Question: Long story short, eclipse updated ADT & SDK to v20 , which I didn't like and wanted to get back to 18.
So I uninstalled ADT and SKD and donwloaded v18 from
<URL>
and <URL>
Installed both of them, yet now Eclipse can't seem to find some sdk platform and throws the "Unable to resolve target 'android-8'" error... any ideas what might be wrong?

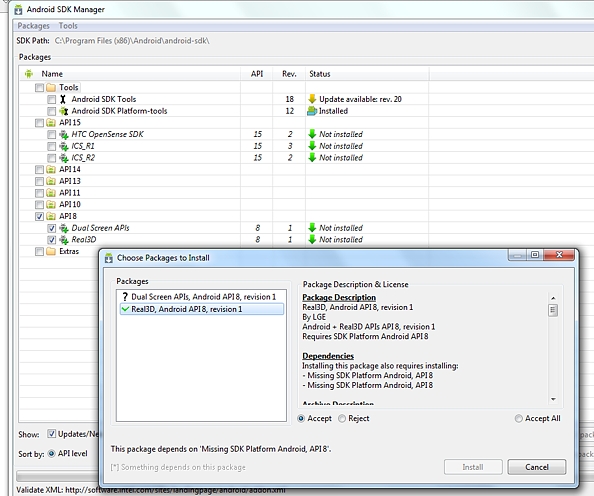
Answer: in android sdk window go to:
tools >> options
will be open a new window and check the option force https:// ....
disable this checkbox
if your network is using proxy conigure it in this window too.
reload or restart the android sdk window and try download again. :)